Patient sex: M
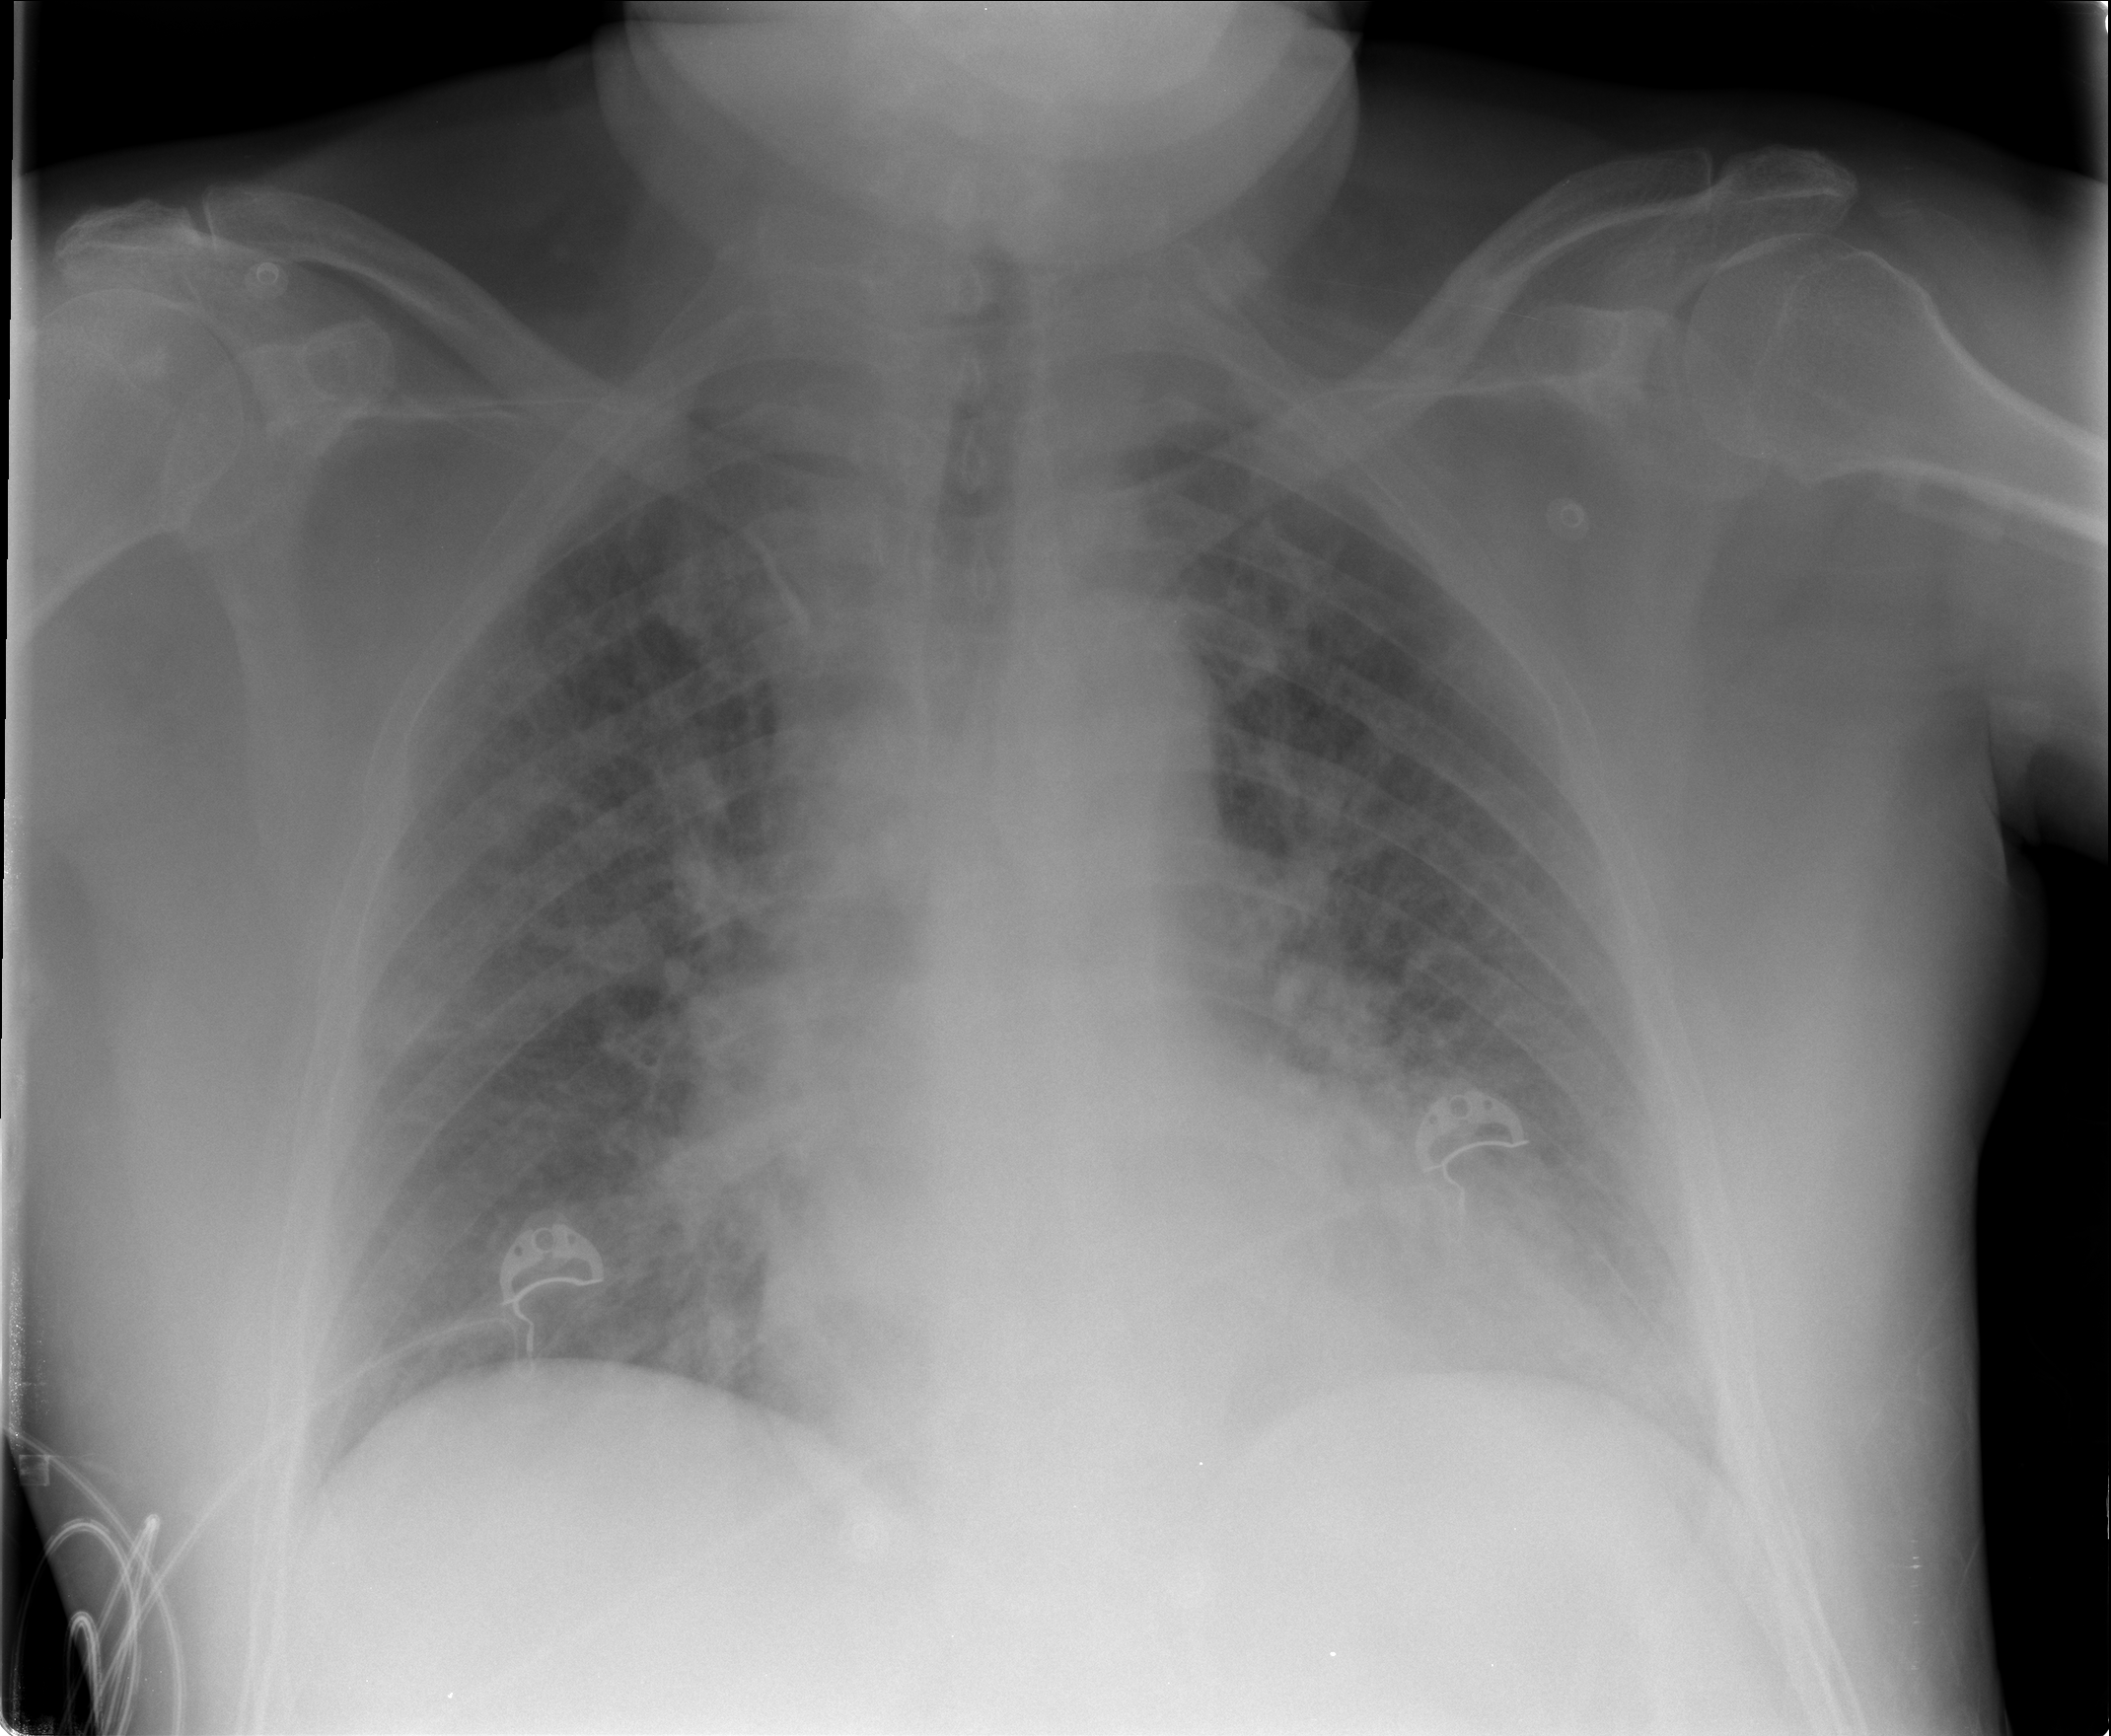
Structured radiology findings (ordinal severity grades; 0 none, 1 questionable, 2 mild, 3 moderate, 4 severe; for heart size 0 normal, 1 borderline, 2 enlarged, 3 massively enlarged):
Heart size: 2
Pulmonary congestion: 3
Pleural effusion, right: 0
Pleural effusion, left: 1
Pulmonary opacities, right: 0
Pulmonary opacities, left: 0
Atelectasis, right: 0
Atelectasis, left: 0